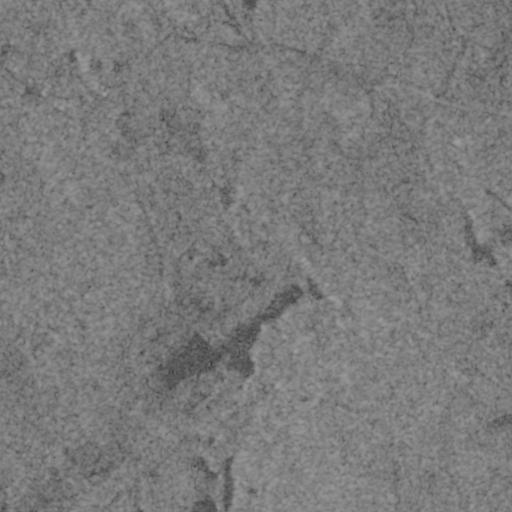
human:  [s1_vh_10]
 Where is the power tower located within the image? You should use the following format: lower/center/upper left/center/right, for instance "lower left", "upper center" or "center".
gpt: The power tower is located in the upper right of the image.
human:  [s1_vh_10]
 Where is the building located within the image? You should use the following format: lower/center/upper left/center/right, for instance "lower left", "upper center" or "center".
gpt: The building is located in the upper center of the image.
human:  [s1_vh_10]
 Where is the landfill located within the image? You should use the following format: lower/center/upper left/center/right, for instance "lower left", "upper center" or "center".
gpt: There is no landfill in the image.

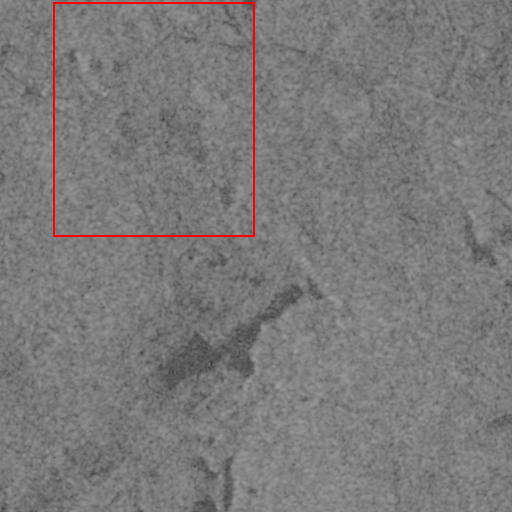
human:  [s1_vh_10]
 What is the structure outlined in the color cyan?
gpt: There is no cyan outline.
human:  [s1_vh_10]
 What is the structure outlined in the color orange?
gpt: There is no structure outlined in orange.